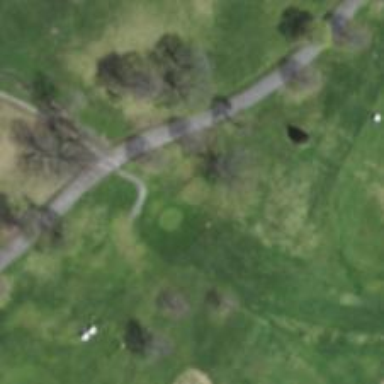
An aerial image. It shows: Golf tee.